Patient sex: M
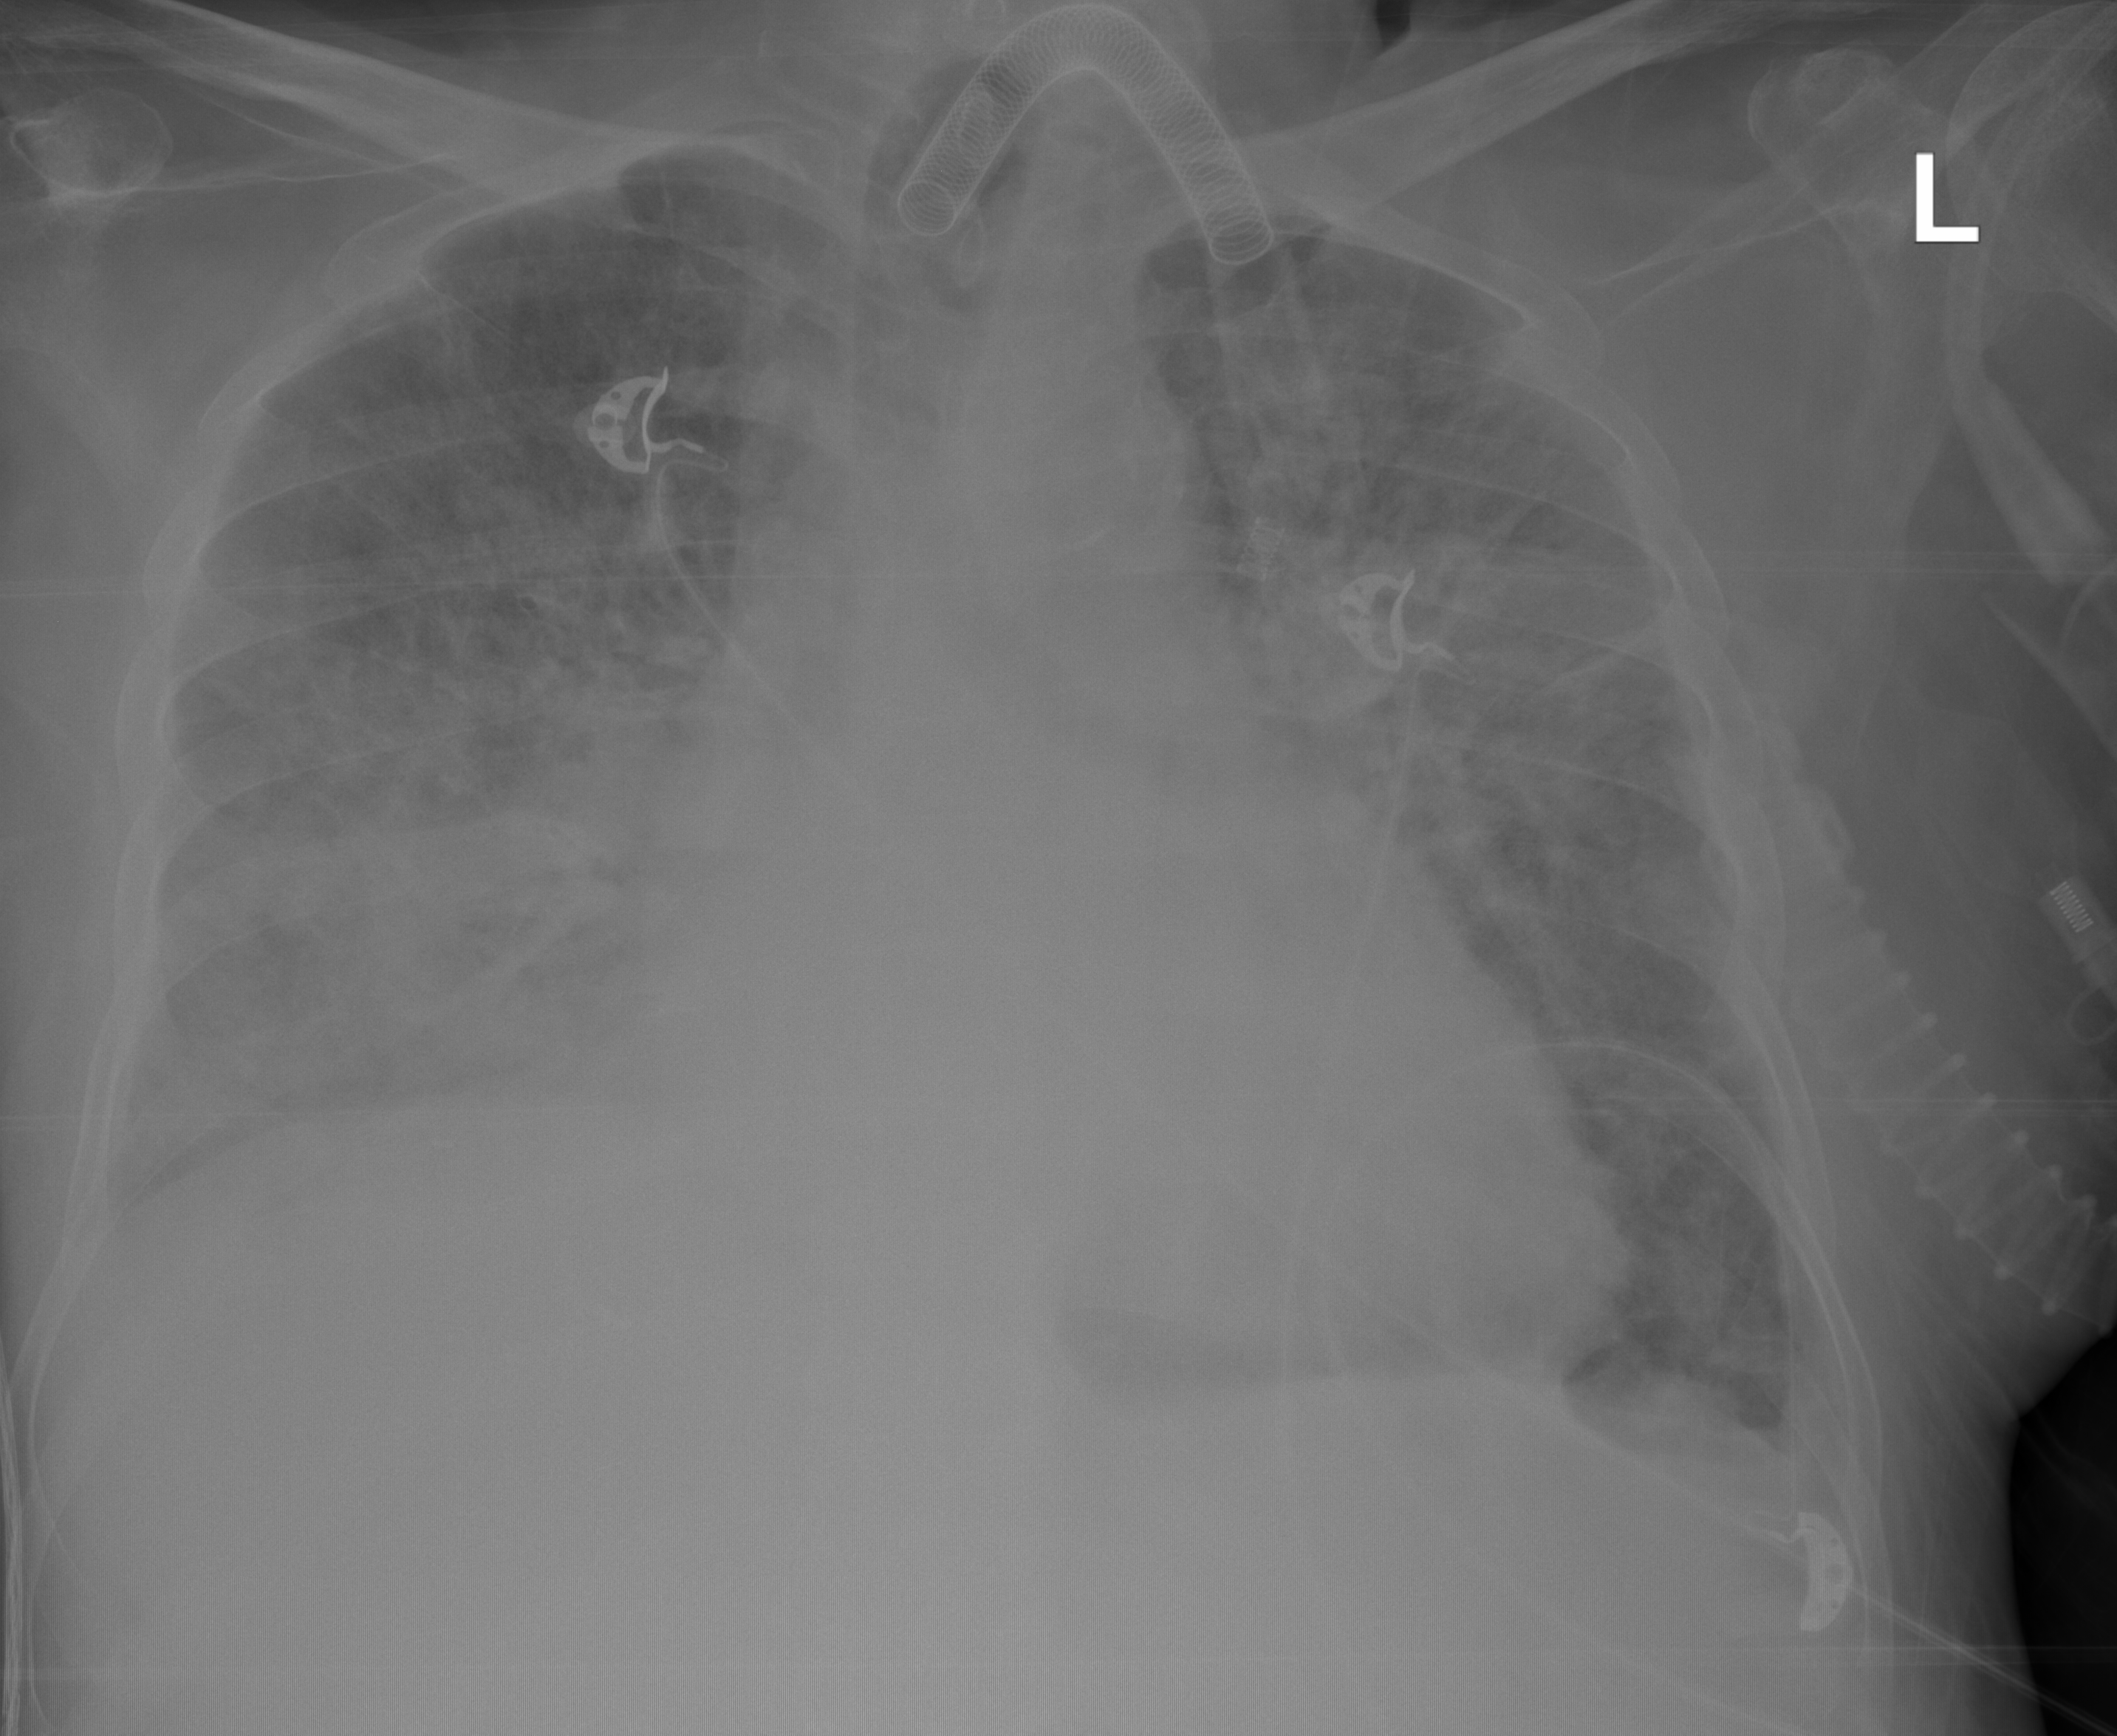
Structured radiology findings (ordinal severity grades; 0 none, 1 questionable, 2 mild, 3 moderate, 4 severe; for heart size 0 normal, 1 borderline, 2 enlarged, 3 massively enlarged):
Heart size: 0
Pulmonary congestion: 2
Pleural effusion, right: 1
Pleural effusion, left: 0
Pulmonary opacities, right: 3
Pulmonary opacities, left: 2
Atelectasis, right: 3
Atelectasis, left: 0